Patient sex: M
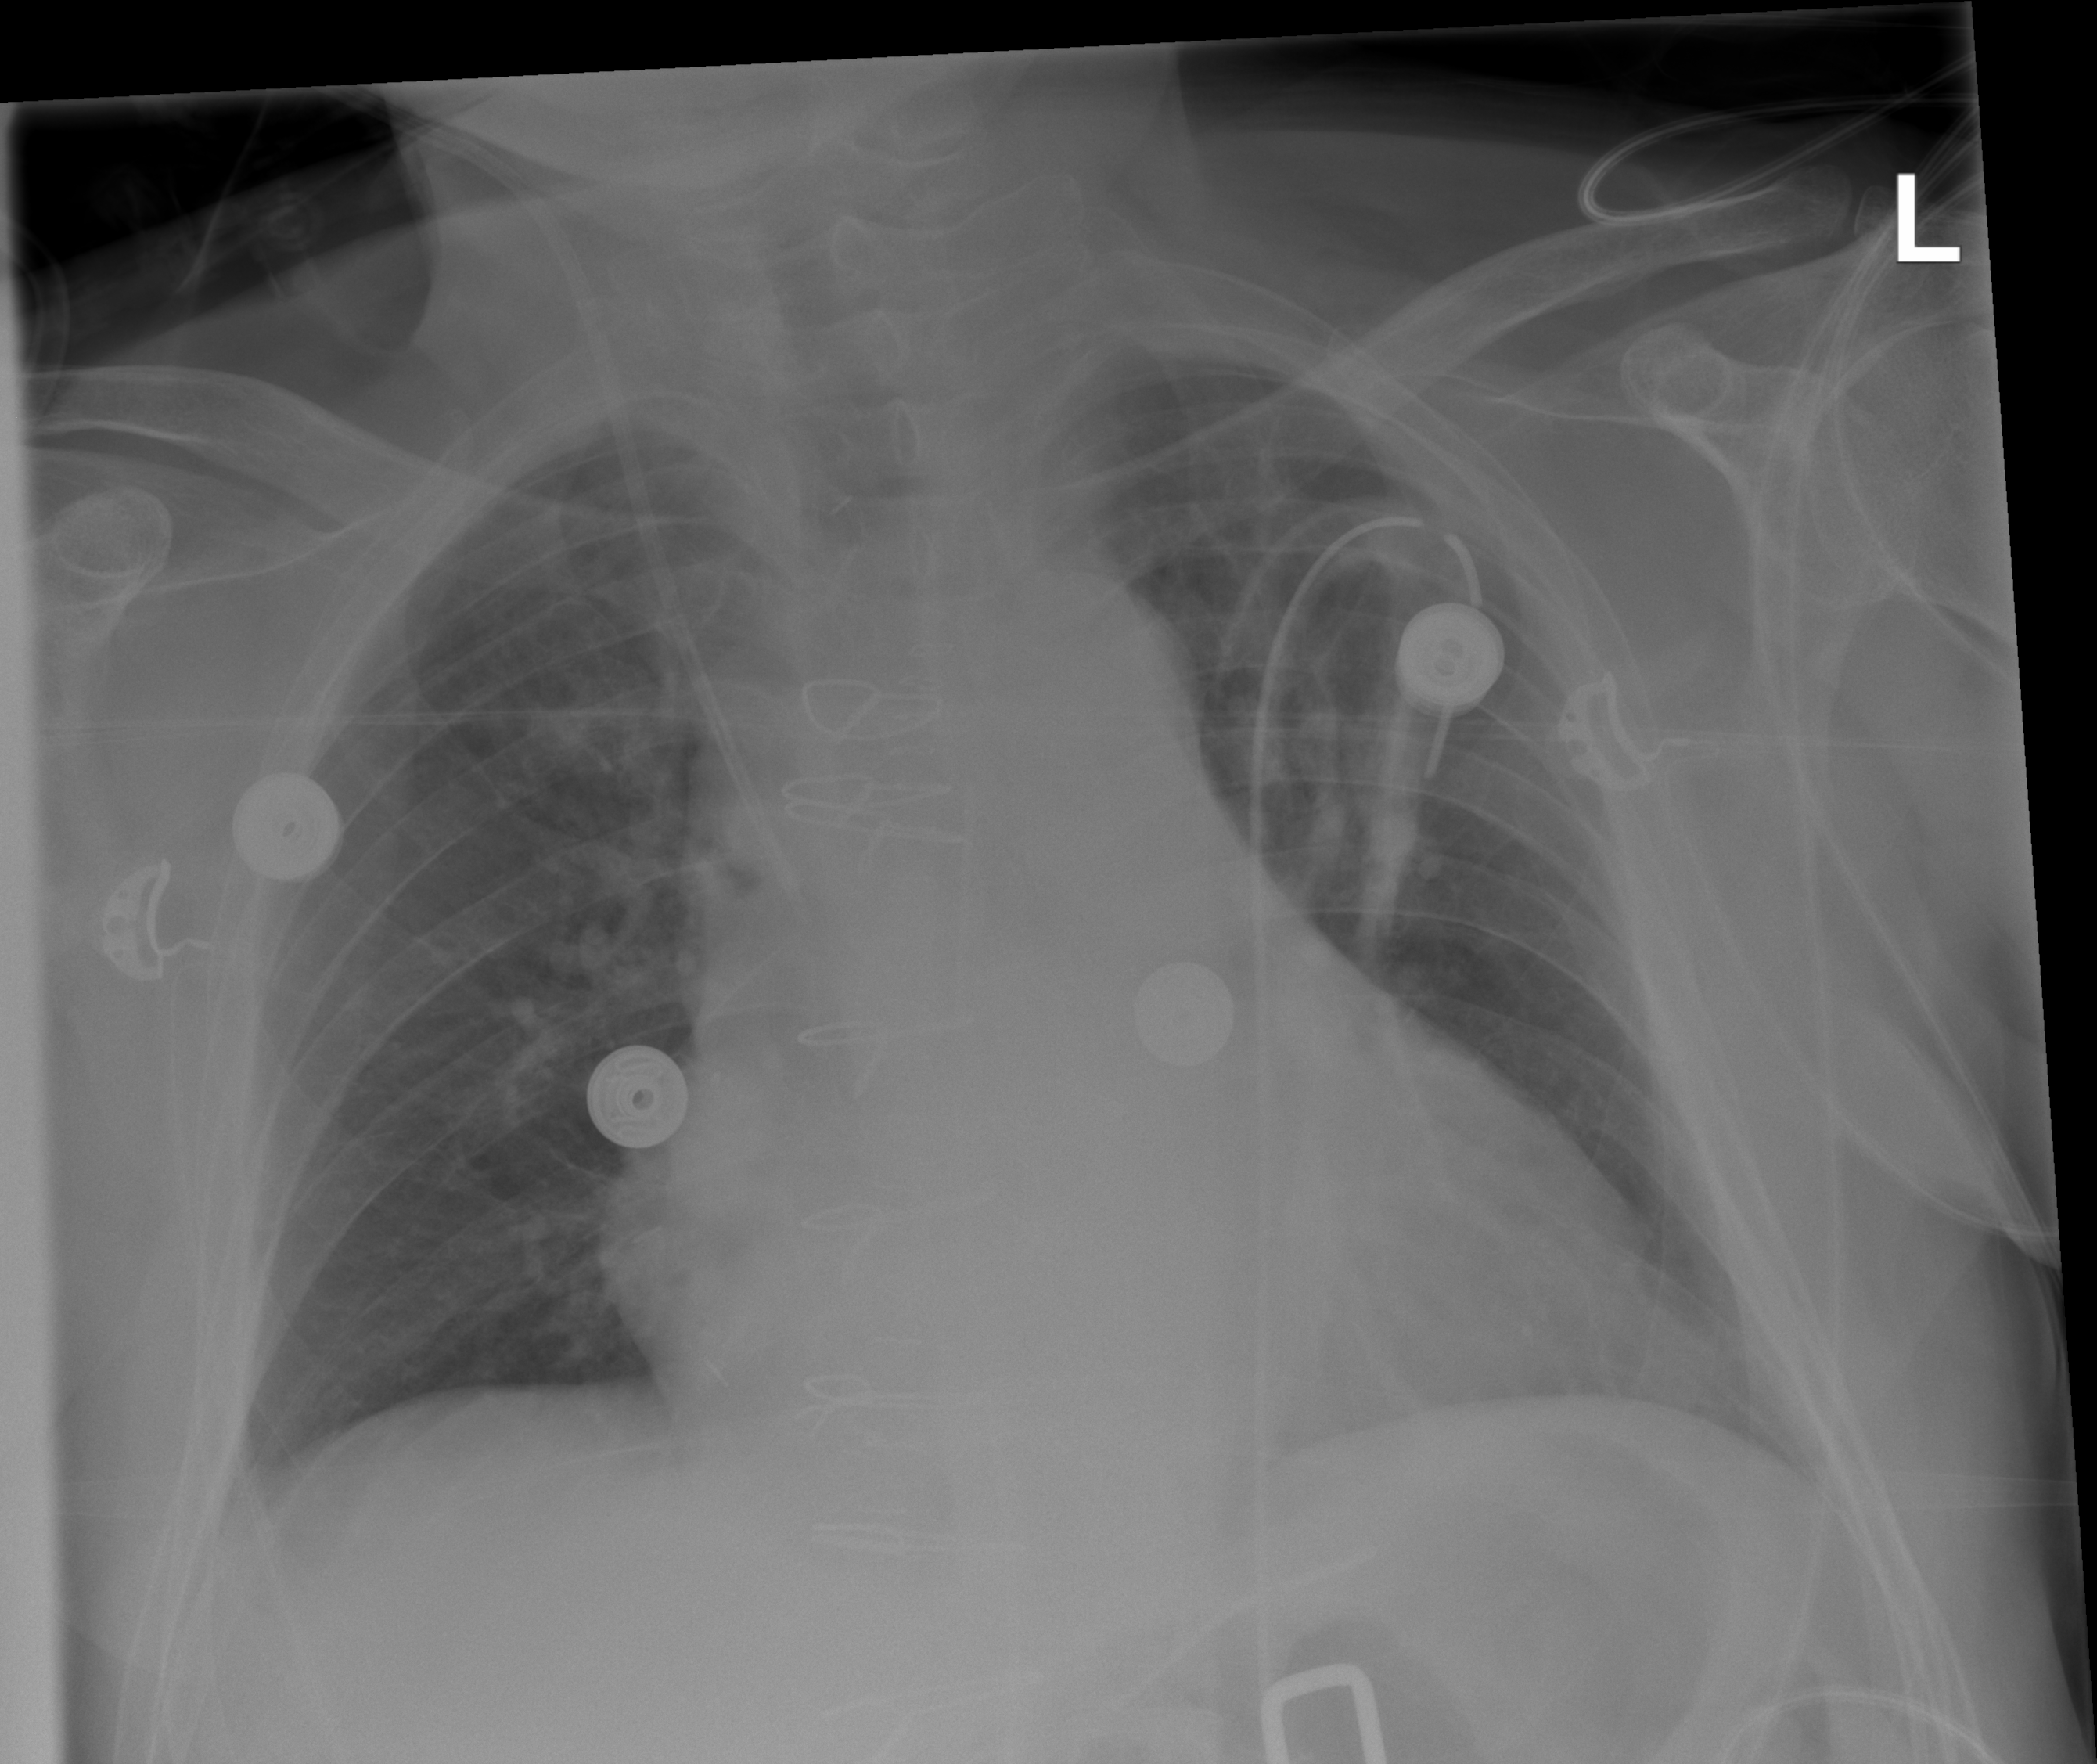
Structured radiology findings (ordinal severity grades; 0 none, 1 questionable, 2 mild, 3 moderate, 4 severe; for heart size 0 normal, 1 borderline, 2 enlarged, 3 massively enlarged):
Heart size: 2
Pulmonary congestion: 0
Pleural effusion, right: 2
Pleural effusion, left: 0
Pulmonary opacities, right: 0
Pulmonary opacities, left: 0
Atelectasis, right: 0
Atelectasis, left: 2